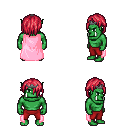
a pixel art fantasy rpg character, male body template, orc, green skin, pink cape, red pants, ruby red bangs hairstyle, iron tiara, four views (front, back, left, right), 2x2 character sprite sheet, small pixel art, hard edges, no anti-aliasing